Question: I have a problem with '@GetMapping' in .
It's about my '@GetMapping' function that doesn't serialize my 'id' on this model while getting all data from database:
'''
//User.java
@Entity
@Table(name = "users")
public class User {
@Id
@GeneratedValue(strategy = GenerationType.IDENTITY)
private Integer id;
@Column(name = "username")
private String username;
@Temporal(TemporalType.TIMESTAMP)
@Column(name = "joined_date")
@CreatedDate
private Date joinedDate;
@Column(name = "password")
private String password;
@Column(name = "bio")
private String bio;
@Column(name = "email")
private String email;
}
'''
I tried many ways but cannot solve at all. Even this question: <URL>
This is the image below:

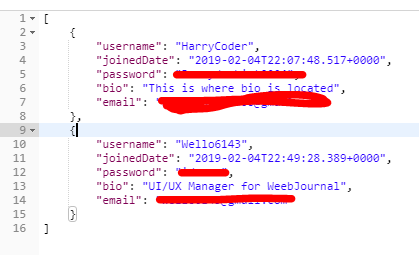
Answer: I did it! Because I forgot to put the 'getter/setter' for the model. And there are more potentials here I wanna tell:
- 'private int id''private Integer id''@Muhammad Vaqas'- <URL>
And there is the full form of the model:
'''
package com.harrycoder.weebjournal.user;
import java.util.Date;
import javax.persistence.*;
import org.springframework.data.annotation.CreatedDate;
import com.fasterxml.jackson.annotation.*;
@Entity
@Table(name = "users")
@JsonIgnoreProperties(value = {"createdAt", "updatedAt"},
allowGetters = true)
public class User {
@Id
@GeneratedValue(strategy = GenerationType.IDENTITY)
private Integer id;
@Column(name = "username")
private String username;
@Temporal(TemporalType.TIMESTAMP)
@Column(name = "joined_date")
@CreatedDate
private Date joinedDate;
@Column(name = "password")
private String password;
@Column(name = "bio")
private String bio;
@Column(name = "email")
private String email;
public Integer getId() {
return id;
}
public String getUsername() {
return username;
}
public String getPassword() {
return password;
}
public String getBio() {
return bio;
}
public String getEmail() {
return email;
}
public Date getJoinedDate() {
return joinedDate;
}
}
'''